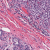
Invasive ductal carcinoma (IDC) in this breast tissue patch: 1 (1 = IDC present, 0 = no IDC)